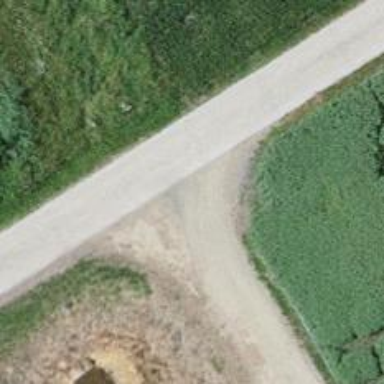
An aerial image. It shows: Track road with grade3 tracktype.